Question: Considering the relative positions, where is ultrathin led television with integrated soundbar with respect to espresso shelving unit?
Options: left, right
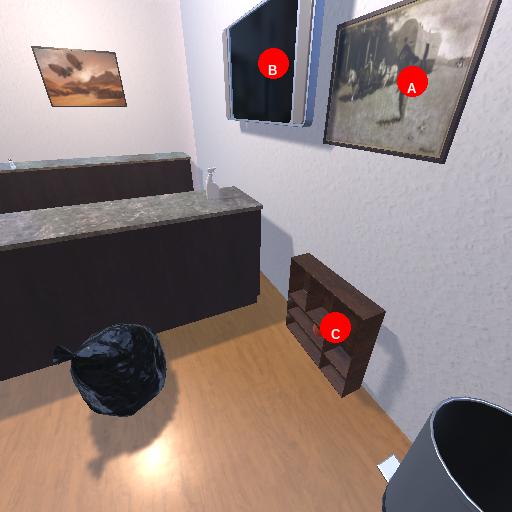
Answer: left